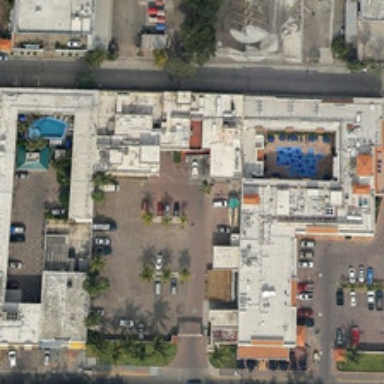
Most of these white houses parked in front of the car .